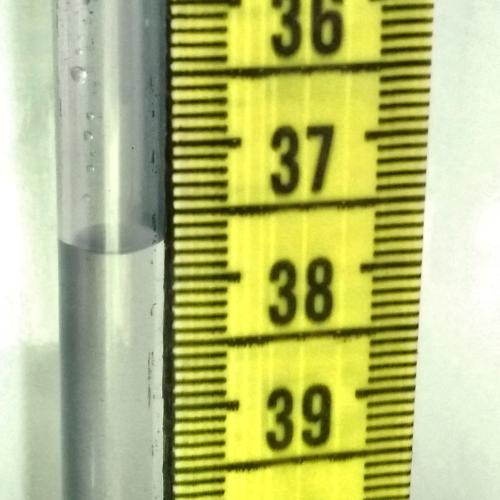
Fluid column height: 37.8 cm